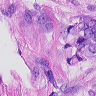
Metastatic tissue present: yes